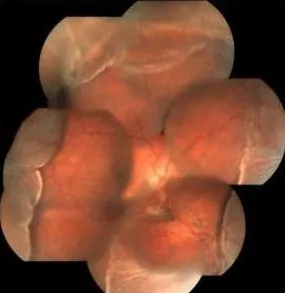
Intraoperative microphotograph showing vitreous prolapse during deep block excision of trabeculectomy.
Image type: ophthalmic_imaging (fundus_photograph)